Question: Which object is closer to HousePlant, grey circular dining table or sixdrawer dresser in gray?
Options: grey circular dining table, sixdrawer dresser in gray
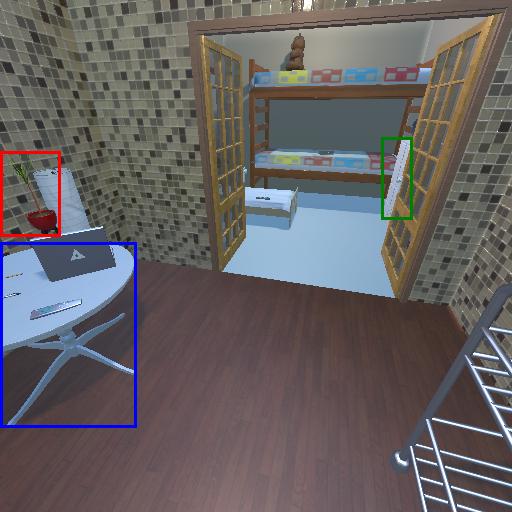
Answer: grey circular dining table